Question: I'm trying to create a ribbon menu with a glowing effects when hover. Does it possible in WPF Ribbon Button? like this <URL>
If yes does anyone knows how? Thank you.
Here's what i have so far.
'''
<pbwpf:Window.Resources>
<Style TargetType="{x:Type my:Ribbon}">
<Setter Property="Template">
<Setter.Value>
<ControlTemplate TargetType="{x:Type my:Ribbon}">
<StackPanel Orientation="Vertical" Height="750" Background="#171f22">
<my:RibbonButton Name="rb_edit" Label="Edit" Margin="0,20,0,0">
<Button.Template>
<ControlTemplate>
<Border VerticalAlignment="Center" HorizontalAlignment="Center">
<Image Source="Images/rb_add4.png" Width="43" Height="43" />
</Border>
</ControlTemplate>
</Button.Template>
</my:RibbonButton>
<my:RibbonButton Name="rb_save" Label="Save" Margin="0,20,0,0">
<Button.Template>
<ControlTemplate>
<Border VerticalAlignment="Center" HorizontalAlignment="Center">
<Image Source="Images/rb_add4.png" Width="43" Height="43" />
</Border>
</ControlTemplate>
</Button.Template>
</my:RibbonButton>
<my:RibbonButton Name="rb_abort" Label="Abort" Margin="0,20,0,0">
<Button.Template>
<ControlTemplate>
<Border VerticalAlignment="Center" HorizontalAlignment="Center">
<Image Source="Images/rb_add4.png" Width="43" Height="43">
</Border>
</ControlTemplate>
</Button.Template>
</my:RibbonButton>
<my:RibbonButton Name="rb_delete" Label="Delete" Margin="0,20,0,0">
<Button.Template>
<ControlTemplate>
<Border VerticalAlignment="Center" HorizontalAlignment="Center">
<Image Source="Images/rb_add4.png" Width="43" Height="43">
</Border>
</ControlTemplate>
</Button.Template>
</my:RibbonButton>
<my:RibbonButton Name="rb_search" Label="Search" Margin="0,20,0,0">
<Button.Template>
<ControlTemplate>
<Border VerticalAlignment="Center" HorizontalAlignment="Center">
<Image Source="Images/rb_add4.png" Width="43" Height="43">
</Border>
</ControlTemplate>
</Button.Template>
</my:RibbonButton>
<my:RibbonButton Name="rb_print" Label="Print" Margin="0,20,0,0">
<Button.Template>
<ControlTemplate>
<Border VerticalAlignment="Center" HorizontalAlignment="Center">
<Image Source="Images/rb_add4.png" Width="43" Height="43">
</Border>
</ControlTemplate>
</Button.Template>
</my:RibbonButton>
</StackPanel>
</ControlTemplate>
</Setter.Value>
</Setter>
</Style>
<Style TargetType="Label">
<Setter Property="FontFamily" Value="Lubalin" />
<Setter Property="Foreground" Value="#338e8f" />
<Setter Property="FontSize" Value="18" />
<!--<Setter Property="Opacity" Value="0.2" />-->
</Style>
</pbwpf:Window.Resources>
<Grid>
<Border BorderBrush="#9ac3cb" BorderThickness="1">
<Grid>
<Grid.RowDefinitions>
<RowDefinition Height="55" />
<RowDefinition Height="745" />
</Grid.RowDefinitions>
<Grid.ColumnDefinitions>
<ColumnDefinition Width="55" />
<ColumnDefinition Width="969" />
</Grid.ColumnDefinitions>
<Border Name="bms" Grid.Row="0" Grid.Column="0" Background="#3fb5af">
<Label Name="lbl_bms" Content="BMS " VerticalAlignment="Center" HorizontalAlignment="Center" />
</Border>
<Border Name="header" Grid.Row="0" Grid.Column="1" Background="#ecf0f1" BorderBrush="Gray" BorderThickness="0,0,0,1"></Border>
<Border Name="btn_clse" Grid.Row="0" Grid.Column="1" Background="#ecf0f1" HorizontalAlignment="Right" BorderBrush="Gray" BorderThickness="0,0,0,1">
<Image Source="Images/c_lose.png" Height="40" Width="40">
</Border>
<pbwpf:StaticText Grid.Row="0" Grid.Column="1" Height="21" HorizontalAlignment="Left" Margin="10,20,0,0" Name="st_dte" Text="Main Form" TextSize="-10" VerticalAlignment="Top" Width="88" PBHeight="84" PBWidth="402" X="46" Y="80" />
<Border Name="sidebar" Grid.Row="1" Grid.Column="0" Background="#171e24">
<StackPanel VerticalAlignment="Top" Orientation="Vertical" HorizontalAlignment="Left">
<my:Ribbon Height="745" Name="ribbon1" TabIndex="10" Width="55">
<my:Ribbon.ApplicationMenu>
<my:RibbonApplicationMenu Visibility="Collapsed" />
</my:Ribbon.ApplicationMenu>
</my:Ribbon>
</StackPanel>
</Border>
<Border Grid.Row="1" Grid.Column="1">
<!--<pbwpf:MDIClient Name="mdi1" Background="white"></pbwpf:MDIClient>-->
</Border>
</Grid>
</Border>
</Grid>
'''
Here is the screenshot of the style I want to achieve.

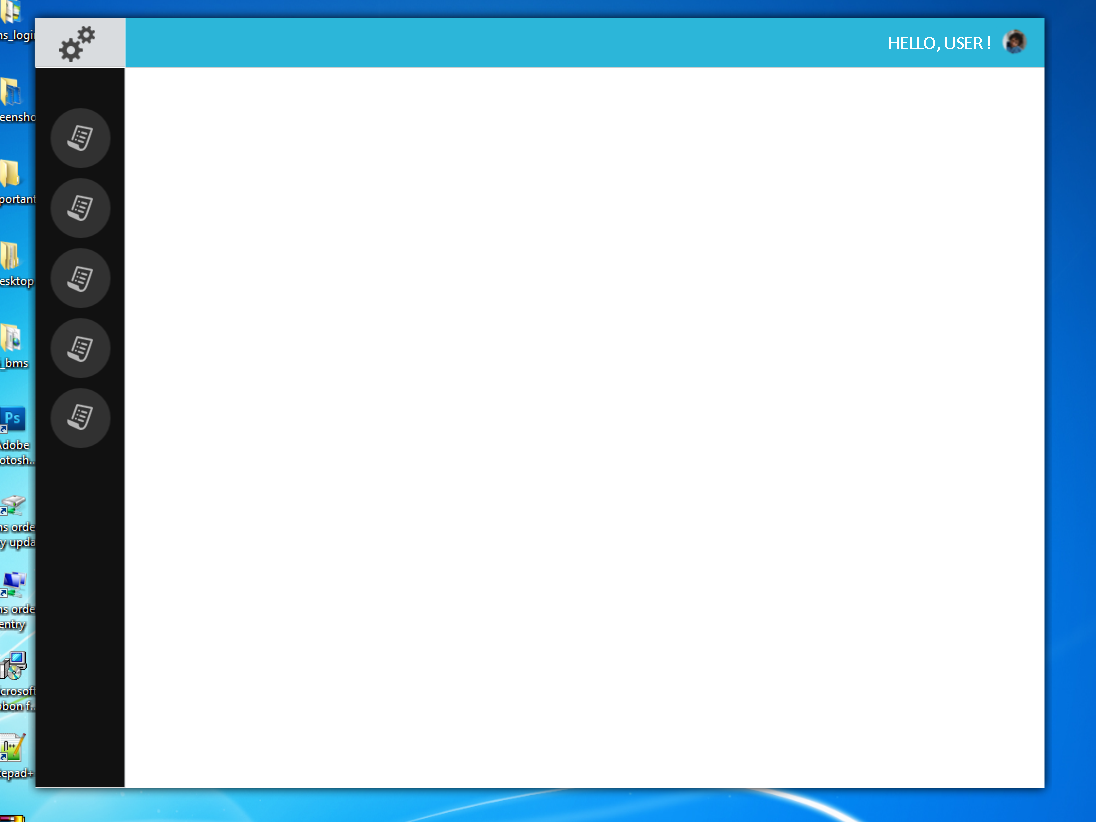
Answer: I attempted to replicate the hover animation from the link mentioned in the question via WPF
here is a working sample for the same using style, triggers & animation
'''
<StackPanel Orientation="Horizontal"
Background="#3851bc">
<StackPanel.Resources>
<Style TargetType="Button">
<Setter Property="Margin"
Value="20" />
<Setter Property="Foreground"
Value="White" />
<Setter Property="FontSize"
Value="20" />
<Setter Property="FontWeight"
Value="SemiBold" />
<Setter Property="Template">
<Setter.Value>
<ControlTemplate TargetType="Button">
<Border Background="Transparent"
Width="100"
Height="100"
CornerRadius="50">
<Grid>
<Border Background="#22ffffff"
CornerRadius="50"
x:Name="content">
<ContentPresenter HorizontalAlignment="Center"
VerticalAlignment="Center"
Margin="0,-2,0,0" />
</Border>
<Ellipse x:Name="ring"
StrokeThickness="15"
Opacity="0"
IsHitTestVisible="False">
<Ellipse.Stroke>
<RadialGradientBrush>
<GradientStop Color="Transparent"
Offset="0.83" />
<GradientStop Color="#55ffffff"
Offset="0.84" />
<GradientStop Color="Transparent"
Offset="0.85" />
<GradientStop Color="Transparent"
Offset=".93" />
<GradientStop Color="#55ffffff"
Offset=".97" />
<GradientStop Color="#55ffffff"
Offset="1" />
</RadialGradientBrush>
</Ellipse.Stroke>
<Ellipse.RenderTransform>
<ScaleTransform CenterX="50"
CenterY="50"
x:Name="ringScale" />
</Ellipse.RenderTransform>
</Ellipse>
</Grid>
</Border>
<ControlTemplate.Triggers>
<Trigger Property="IsMouseOver"
Value="true">
<Setter TargetName="content"
Property="RenderTransform">
<Setter.Value>
<ScaleTransform CenterX="50"
CenterY="50"
ScaleX=".9"
ScaleY=".9" />
</Setter.Value>
</Setter>
<Trigger.EnterActions>
<BeginStoryboard>
<Storyboard Duration="0:0:2">
<DoubleAnimation Storyboard.TargetProperty="Opacity"
Storyboard.TargetName="ring"
To="1"
Duration="0:0:0" />
<DoubleAnimation Storyboard.TargetProperty="Opacity"
Storyboard.TargetName="ring"
From="1"
To="0" />
<DoubleAnimation Storyboard.TargetProperty="ScaleX"
Storyboard.TargetName="ringScale"
From="1"
To="1.5" />
<DoubleAnimation Storyboard.TargetProperty="ScaleY"
Storyboard.TargetName="ringScale"
From="1"
To="1.5" />
</Storyboard>
</BeginStoryboard>
</Trigger.EnterActions>
</Trigger>
</ControlTemplate.Triggers>
</ControlTemplate>
</Setter.Value>
</Setter>
</Style>
</StackPanel.Resources>
<Button Content="A" />
<Button Content="B" />
<Button Content="C" />
<Button Content="D" />
<Button Content="E" />
<Button Content="F" />
</StackPanel>
'''
result

Example above is based on standard 'Button' but it is applicable any control in WPF. Since I did not have the 'WPF Ribbon Button' so I could not try on the same. you may adjust the template/animations as desired.
---
'''
<Ribbon>
<Ribbon.Resources>
<Style TargetType="RibbonButton">
<Style.Resources>
<sys:Double x:Key="buttonSize">40</sys:Double>
<CornerRadius x:Key="buttonRadius">20</CornerRadius>
<sys:Double x:Key="scaleOffset">20</sys:Double>
</Style.Resources>
<Setter Property="Margin"
Value="10" />
<Setter Property="Foreground"
Value="White" />
<Setter Property="FontSize"
Value="20" />
<Setter Property="FontWeight"
Value="SemiBold" />
<Setter Property="Template">
<Setter.Value>
<ControlTemplate TargetType="RibbonButton">
<Border Background="Transparent"
Width="{StaticResource buttonSize}"
Height="{StaticResource buttonSize}"
CornerRadius="10">
<Grid>
<Border Background="#22ffffff"
CornerRadius="{StaticResource buttonRadius}"
x:Name="content">
<ContentPresenter HorizontalAlignment="Center"
VerticalAlignment="Center"
Margin="0,-2,0,0"
ContentSource="Label" />
</Border>
<Ellipse x:Name="ring"
StrokeThickness="15"
Opacity="0"
IsHitTestVisible="False">
<Ellipse.Stroke>
<RadialGradientBrush>
<GradientStop Color="Transparent"
Offset="0.83" />
<GradientStop Color="#55ffffff"
Offset="0.84" />
<GradientStop Color="Transparent"
Offset="0.85" />
<GradientStop Color="Transparent"
Offset=".93" />
<GradientStop Color="#55ffffff"
Offset=".97" />
<GradientStop Color="#55ffffff"
Offset="1" />
</RadialGradientBrush>
</Ellipse.Stroke>
<Ellipse.RenderTransform>
<ScaleTransform CenterX="{StaticResource scaleOffset}"
CenterY="{StaticResource scaleOffset}"
x:Name="ringScale" />
</Ellipse.RenderTransform>
</Ellipse>
</Grid>
</Border>
<ControlTemplate.Triggers>
<Trigger Property="IsMouseOver"
Value="true">
<Setter TargetName="content"
Property="RenderTransform">
<Setter.Value>
<ScaleTransform CenterX="{StaticResource scaleOffset}"
CenterY="{StaticResource scaleOffset}"
ScaleX=".9"
ScaleY=".9" />
</Setter.Value>
</Setter>
<Trigger.EnterActions>
<BeginStoryboard>
<Storyboard Duration="0:0:2">
<DoubleAnimation Storyboard.TargetProperty="Opacity"
Storyboard.TargetName="ring"
To="1"
Duration="0:0:0" />
<DoubleAnimation Storyboard.TargetProperty="Opacity"
Storyboard.TargetName="ring"
From="1"
To="0" />
<DoubleAnimation Storyboard.TargetProperty="ScaleX"
Storyboard.TargetName="ringScale"
From="1"
To="1.5" />
<DoubleAnimation Storyboard.TargetProperty="ScaleY"
Storyboard.TargetName="ringScale"
From="1"
To="1.5" />
</Storyboard>
</BeginStoryboard>
</Trigger.EnterActions>
</Trigger>
</ControlTemplate.Triggers>
</ControlTemplate>
</Setter.Value>
</Setter>
</Style>
</Ribbon.Resources>
<RibbonTab Header="File">
<RibbonGroup Header="Group"
Background="#3851bc"
Width="auto">
<RibbonButton Label="A" />
<RibbonButton Label="B" />
<RibbonButton Label="C" />
<RibbonButton Label="D" />
<RibbonButton Label="E" />
<RibbonButton Label="F" />
</RibbonGroup>
</RibbonTab>
</Ribbon>
'''
result

above is just an example you may adjust as per your needs
---
to see other content apart from the Label
change the following in the template
'''
<ContentPresenter HorizontalAlignment="Center"
VerticalAlignment="Center"
Margin="0,-2,0,0"
ContentSource="Label" />
'''
to
'''
<ContentPresenter HorizontalAlignment="Center"
VerticalAlignment="Center"
Margin="5"/>
'''
I simply removed the 'ContentSource="Label"' so it will use the content property to display the content and set 'Margin="5"' to keep the image away from border
now to apply the image
change the button
'''
<RibbonButton Label="B" />
'''
to
'''
<RibbonButton>
<Image Source="image.jpg" />
</RibbonButton>
'''
so the image is now set as content and template will display it accordingly, you can set any content as desire, it can be text, image or any other element you may desire.